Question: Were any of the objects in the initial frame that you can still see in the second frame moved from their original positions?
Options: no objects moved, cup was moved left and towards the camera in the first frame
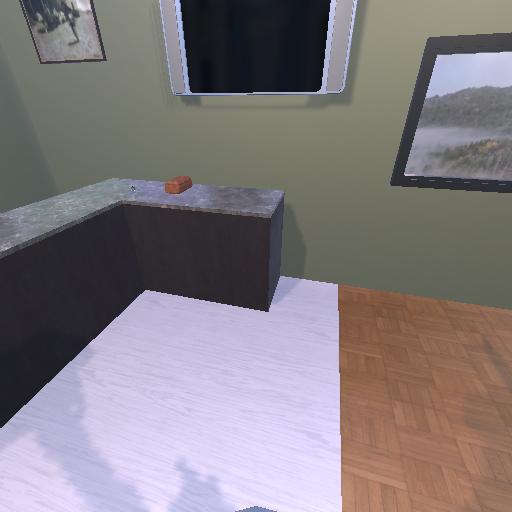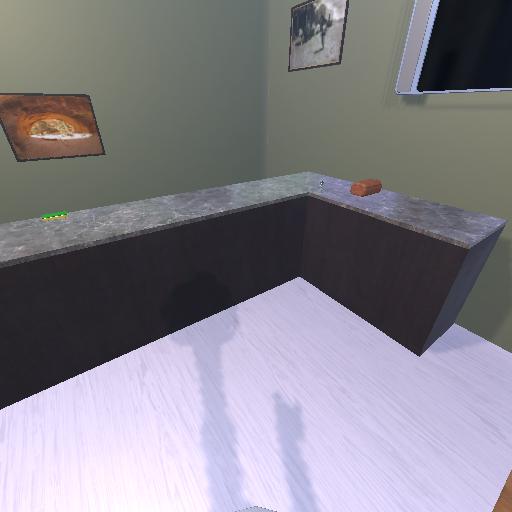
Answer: no objects moved